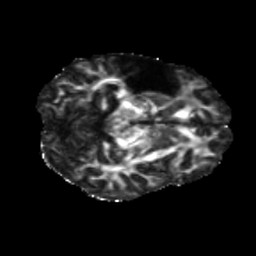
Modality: FA
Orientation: axial
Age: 36
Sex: female
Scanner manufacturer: siemens
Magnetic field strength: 3 T
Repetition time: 5.47 s
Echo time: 0.0854 s